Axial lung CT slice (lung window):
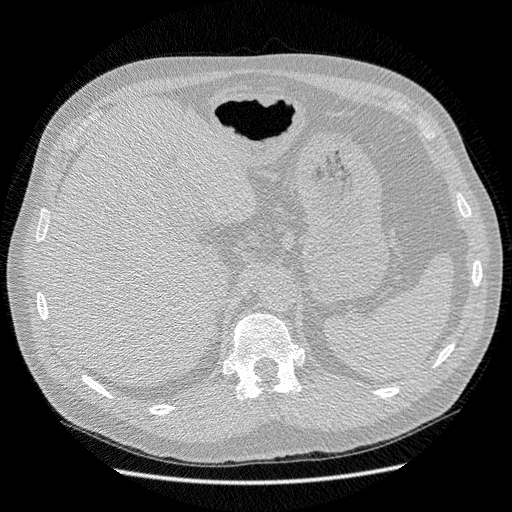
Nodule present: no